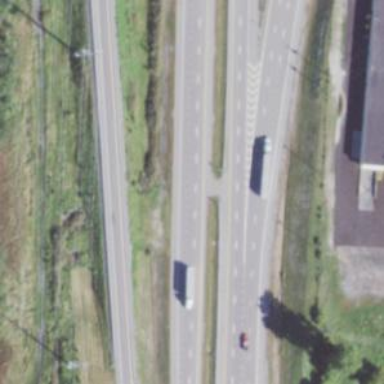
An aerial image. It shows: Asphalt motorway.